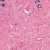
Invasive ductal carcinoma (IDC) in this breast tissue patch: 0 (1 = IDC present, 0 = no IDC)